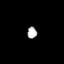
Tissue: lung
Cell type: Smooth muscle cells
Senescence score: 0.5587
Nuclear area (px): 112
Mean DAPI intensity: 177.652